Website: walmart
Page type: gifting
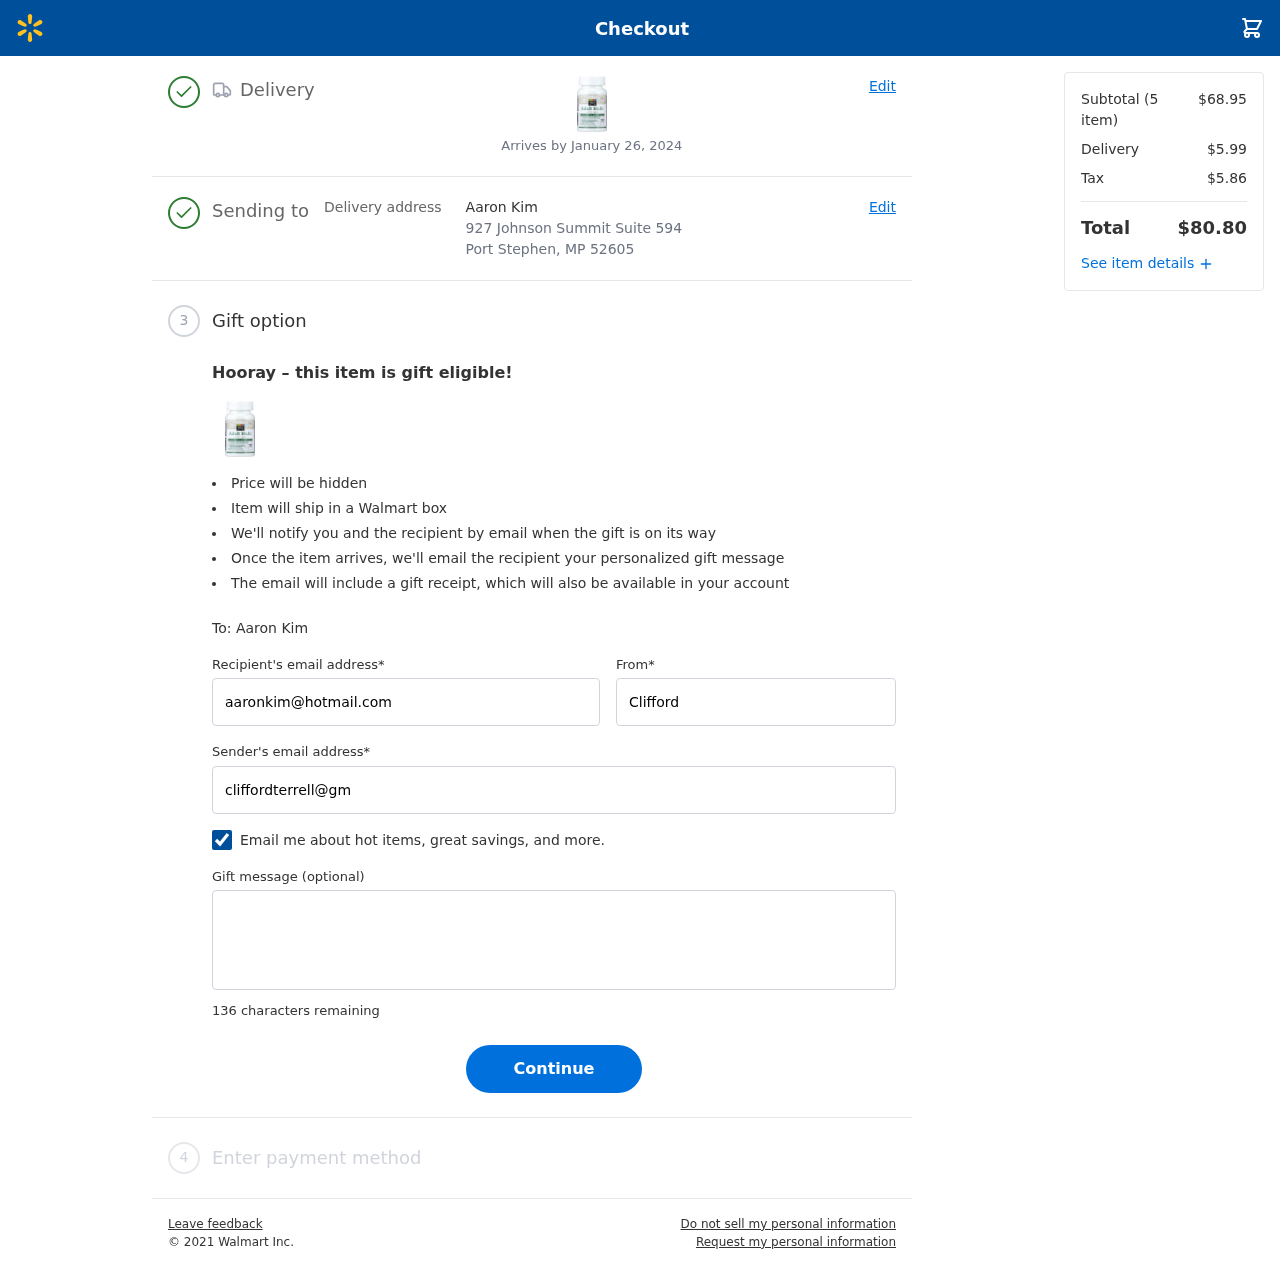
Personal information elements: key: PII_CITY_STATE_ZIP
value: Port Stephen, MP 52605
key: PII_EMAIL
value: cliffordterrell@gmail.com
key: PII_FIRSTNAME
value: Clifford
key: PII_GIFT_EMAIL
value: aaronkim@hotmail.com
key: PII_GIFT_FULLNAME
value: Aaron Kim
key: PII_GIFT_MESSAGE
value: Hey Aaron, I thought these might help keep you feeling your best everyday! Just a little something to say thanks for being such an amazing friend. Enjoy!
Clifford
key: PII_STREET
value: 927 Johnson Summit Suite 594
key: PII_GIFT_FIRSTNAME
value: Aaron
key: PII_GIFT_LASTNAME
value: Kim
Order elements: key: ORDER_DELIVERY_DATE
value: Arrives by January 26, 2024
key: ORDER_NUM_ITEMS
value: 5
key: ORDER_SUBTOTAL
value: $68.95
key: ORDER_SHIPPING_COST
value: $5.99
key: ORDER_TAX
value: $5.86
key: ORDER_TOTAL
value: $80.80